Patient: sex M, age 58
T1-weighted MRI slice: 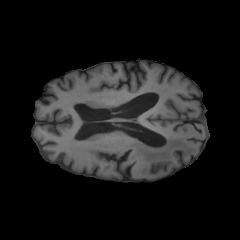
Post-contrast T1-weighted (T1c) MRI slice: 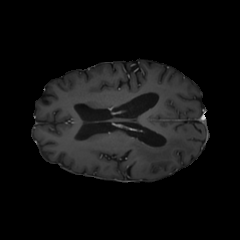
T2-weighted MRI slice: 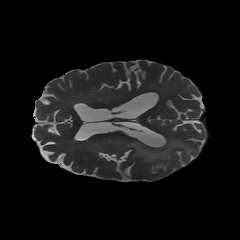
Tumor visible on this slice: yes
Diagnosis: Glioblastoma, IDH-wildtype
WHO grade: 4